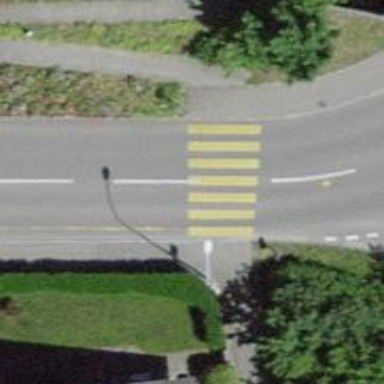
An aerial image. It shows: Uncontrolled zebra crossing on the road.